Aerial crown-view tile of a tropical tree (Barro Colorado Island, Panama), acquired 20250818:
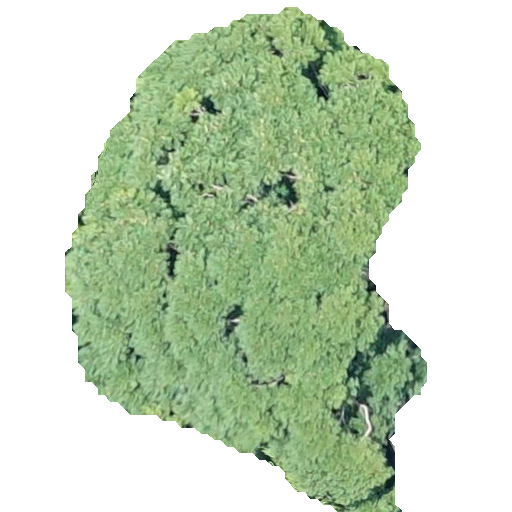
Species: Jacaranda copaia
GBIF accepted scientific name: Jacaranda copaia
Crown area: 184.362 m²